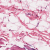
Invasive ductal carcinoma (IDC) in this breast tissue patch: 0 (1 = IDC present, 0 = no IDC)